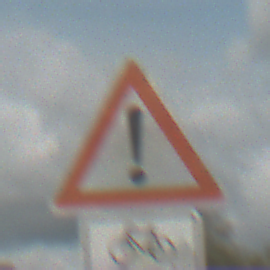
Verkehrszeichen: Gefahrenstelle
Zusatzzeichen unten: RichtungsangabeDurchPfeile9
Umgebung: Outdoor, Suburban
Tageszeit: Midday
Wetter: PartlyCloudy
Licht: Natural
Jahreszeit: Summer
Kontrast: HighContrast